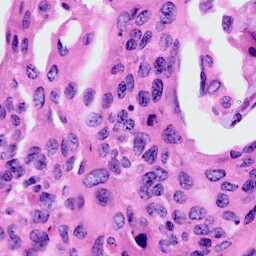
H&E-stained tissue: Cervix